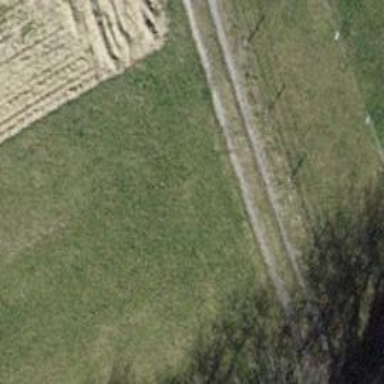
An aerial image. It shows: Track with grass surface of grade 2 quality.